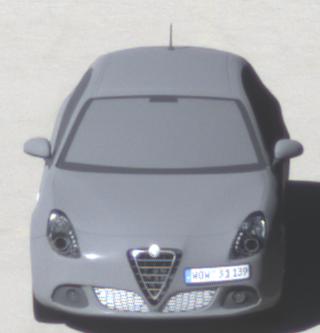
Make: Alfa Romeo
Model: Giulietta 1.4 TB 16V
Detailed model: Giulietta (940)
Model produced from: 2010/05
Model produced until: 2013/03
Doors: 5
Color: gray
Road condition: dry road
Daytime: morning or afternoon
Contrast: high contrast